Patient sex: M
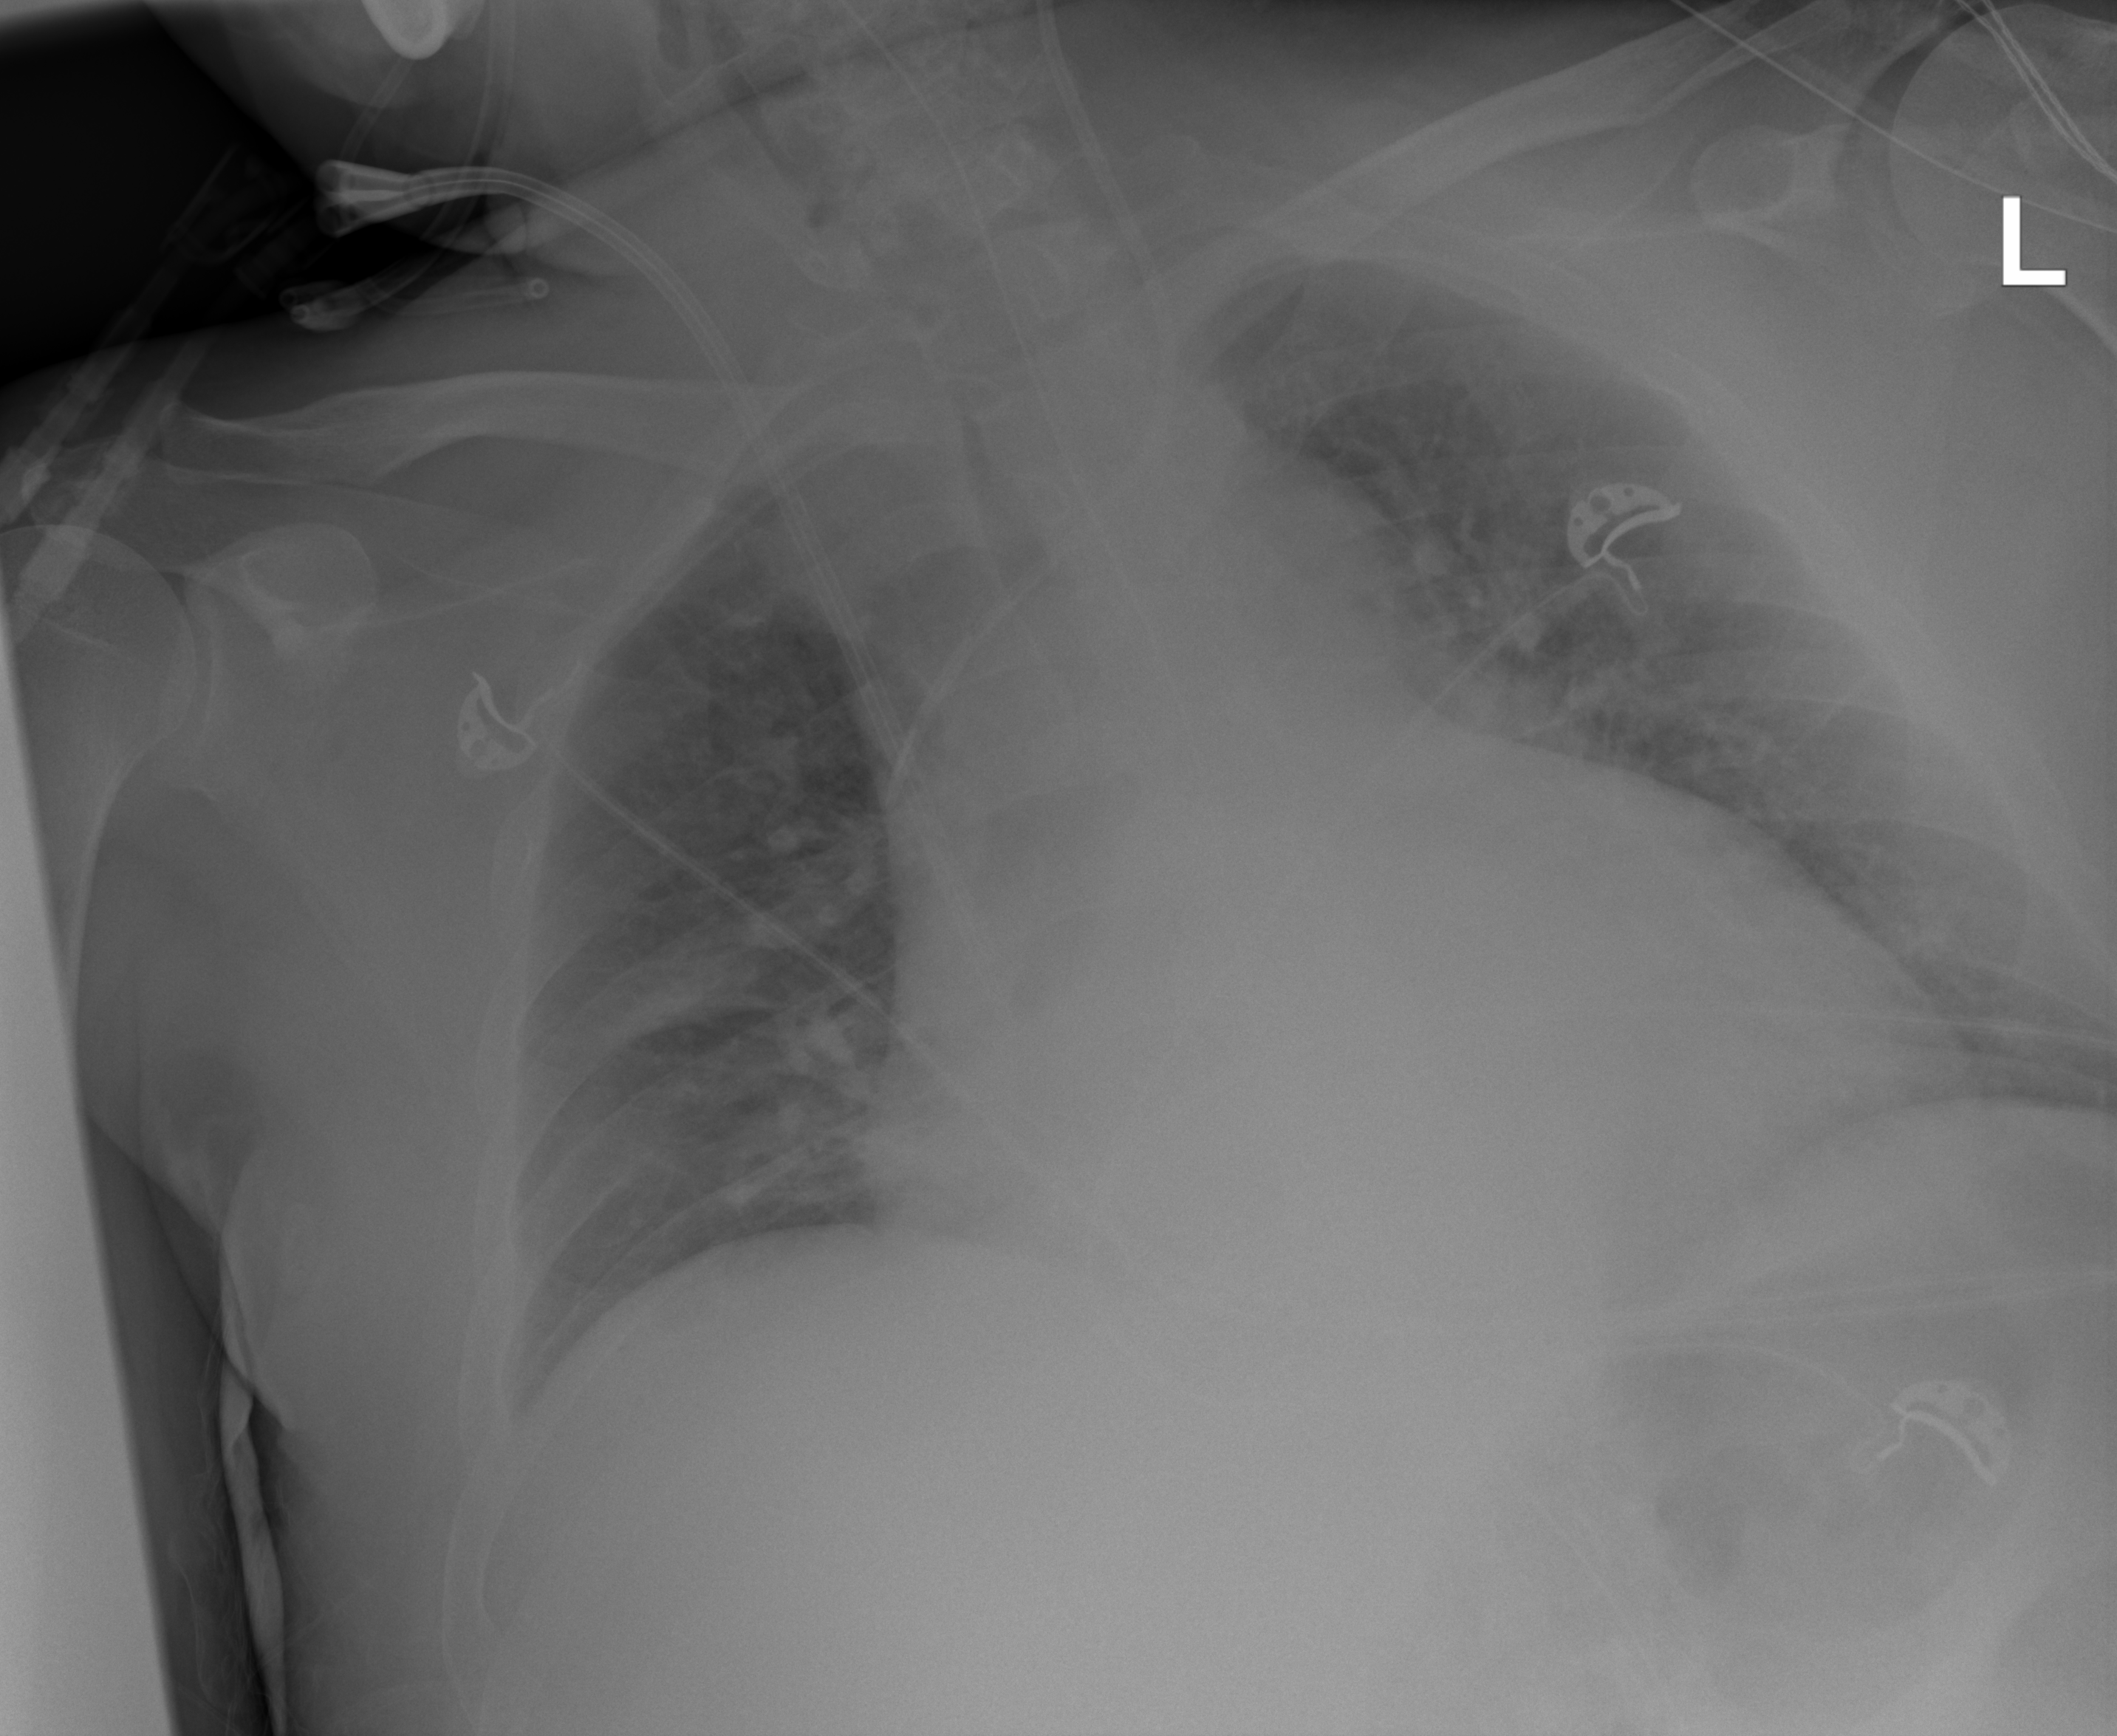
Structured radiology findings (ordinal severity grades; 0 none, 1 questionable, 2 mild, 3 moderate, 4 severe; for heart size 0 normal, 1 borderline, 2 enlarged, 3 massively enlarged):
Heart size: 2
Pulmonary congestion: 2
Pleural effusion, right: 0
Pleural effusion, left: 0
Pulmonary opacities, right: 2
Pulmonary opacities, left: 2
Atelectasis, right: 2
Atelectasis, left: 2